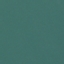
Land use / land cover class: SeaLake